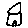
Label: house